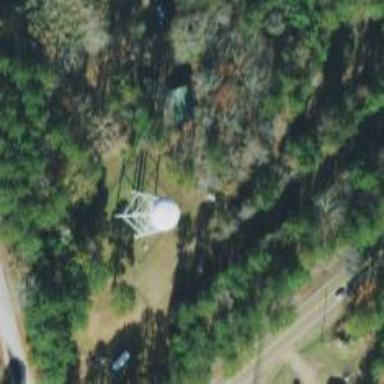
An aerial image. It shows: Water tower that is man-made.